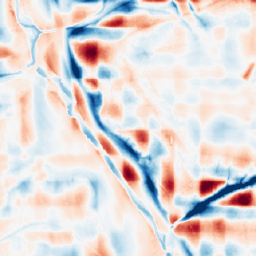
Category: wavelet
Decomposition family: wavelet_reverse_biorthogonal
Decomposition parameters: wavelet: rbio1.3
level: 5
Upsampling method: area
Upsampling parameters: scale: 2
Upsampling scale: 2